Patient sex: M
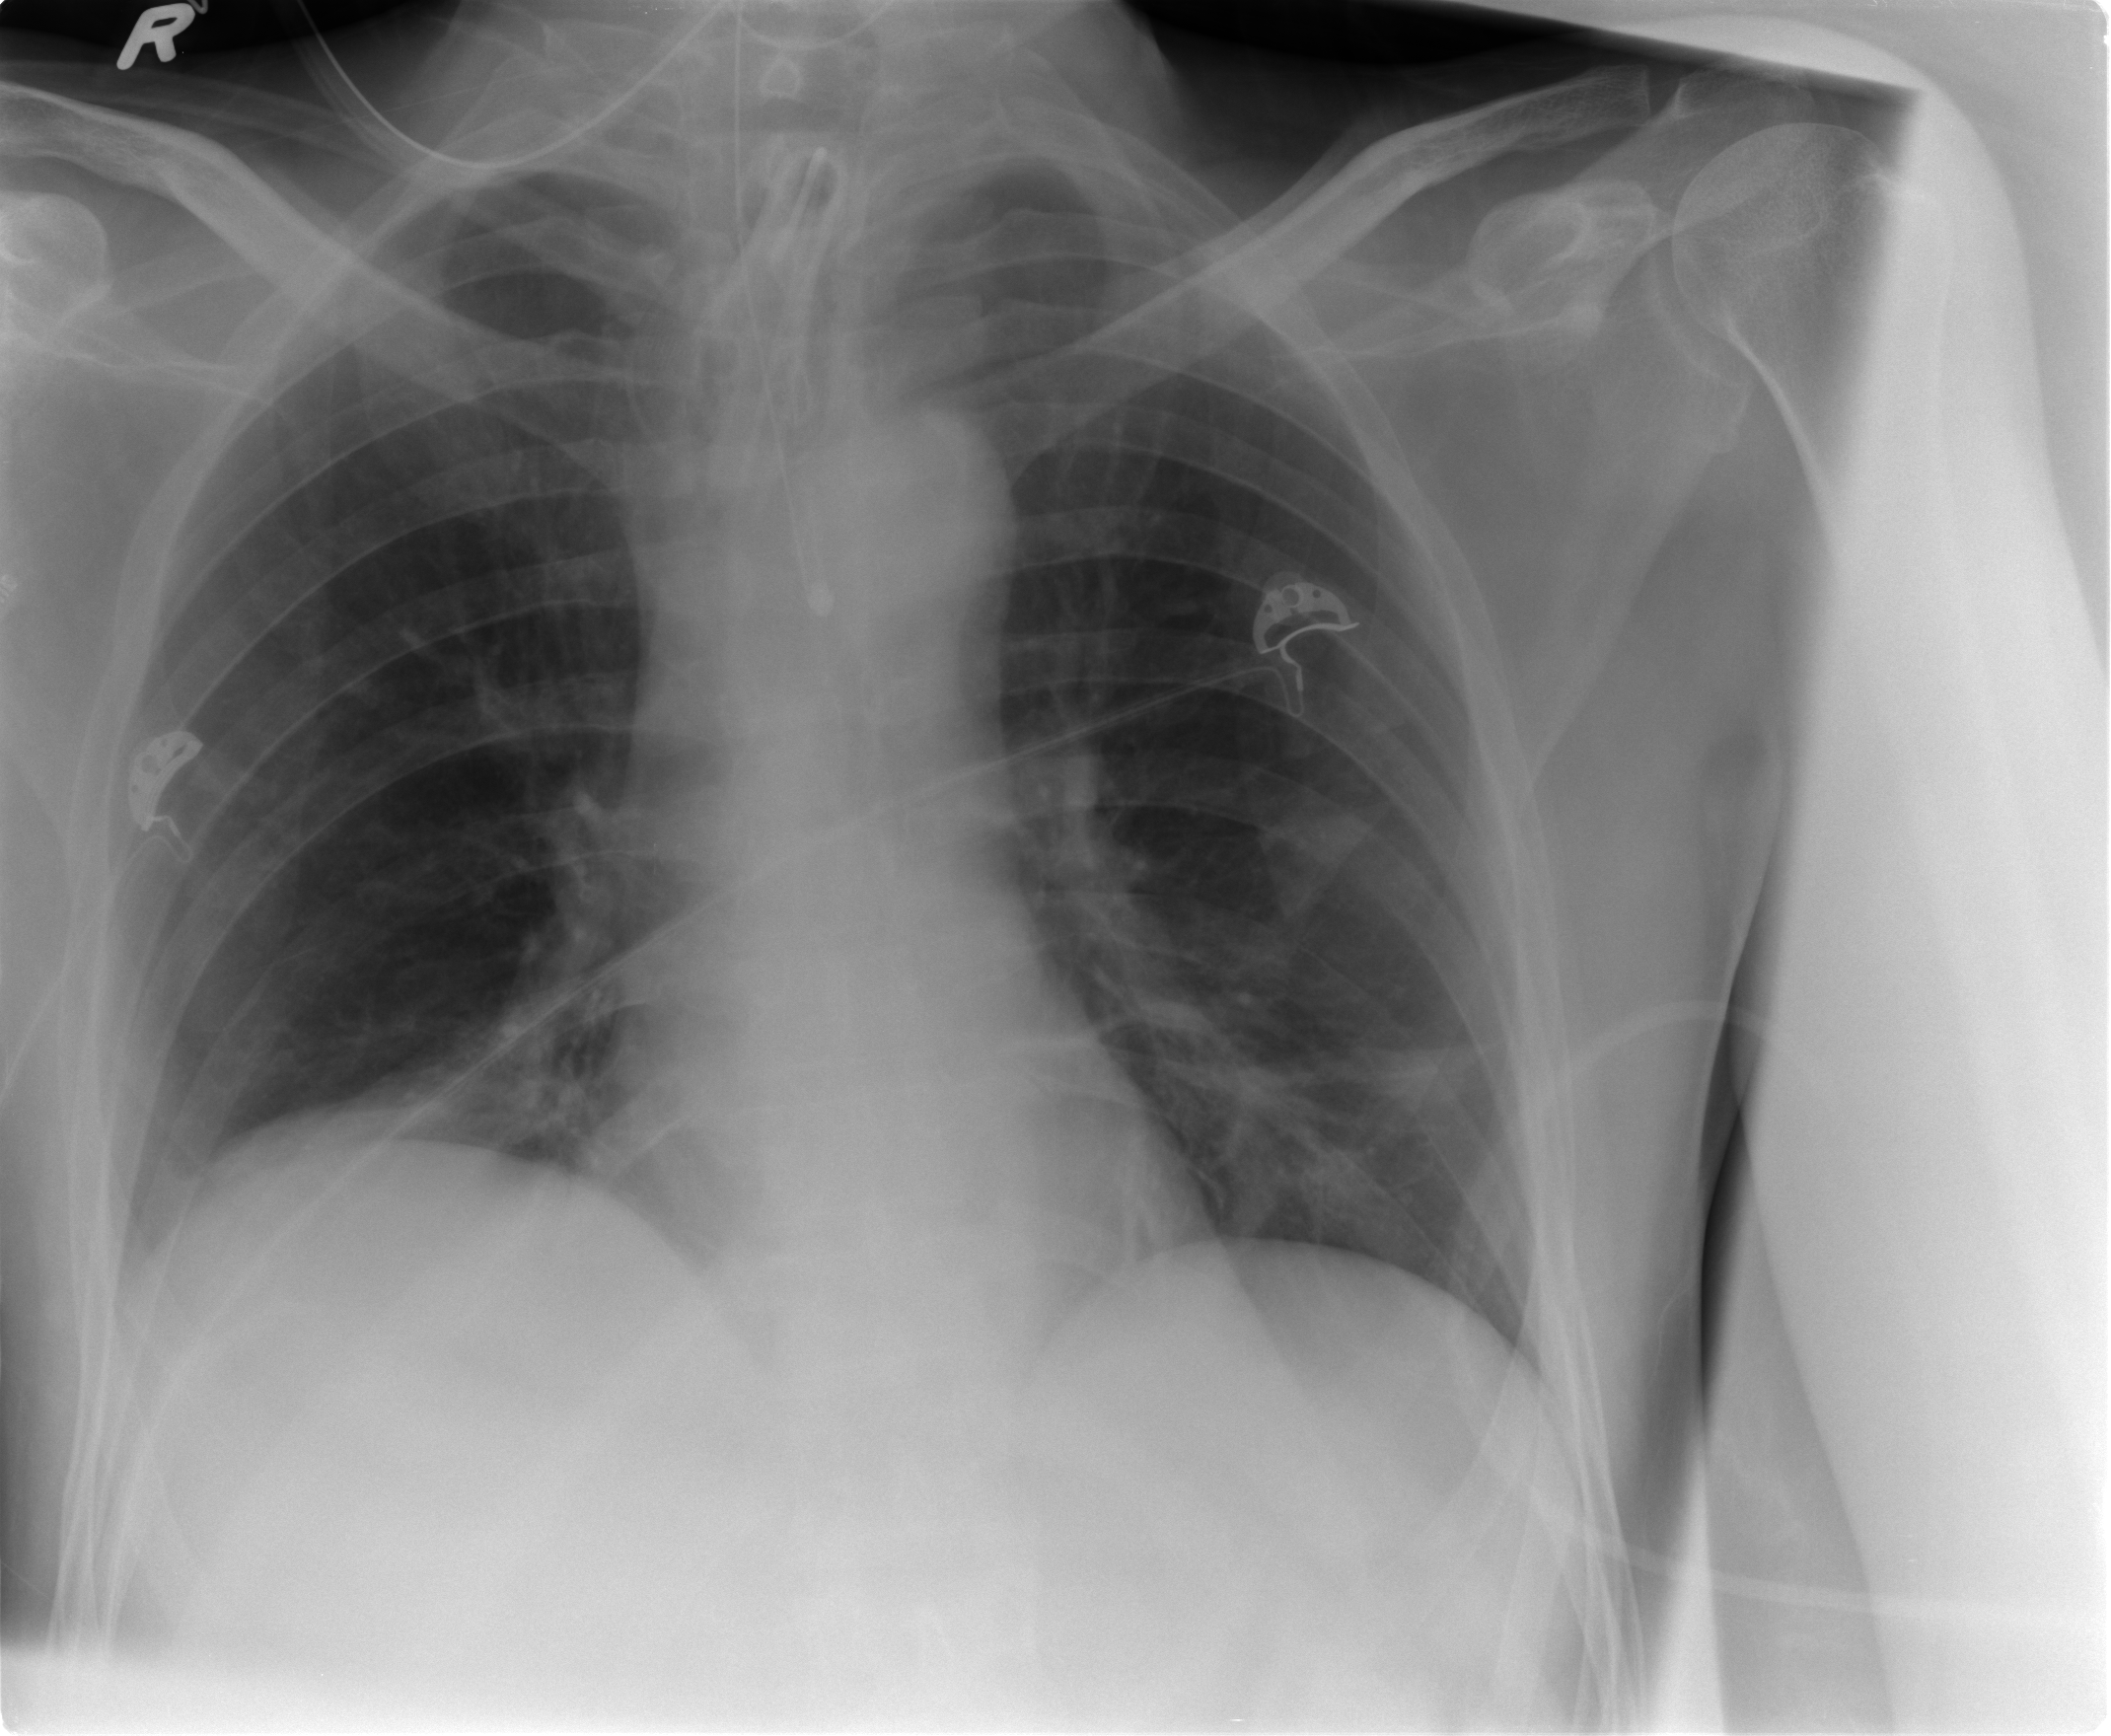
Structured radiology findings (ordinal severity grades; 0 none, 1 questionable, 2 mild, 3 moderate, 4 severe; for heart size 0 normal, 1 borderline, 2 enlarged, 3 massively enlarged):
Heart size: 0
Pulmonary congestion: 0
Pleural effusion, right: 0
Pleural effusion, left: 0
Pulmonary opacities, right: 0
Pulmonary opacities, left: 0
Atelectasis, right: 2
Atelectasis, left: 2